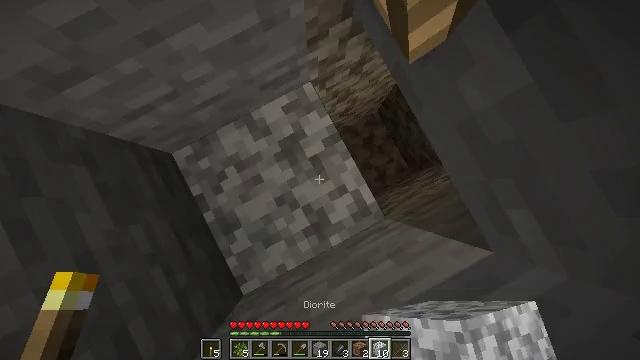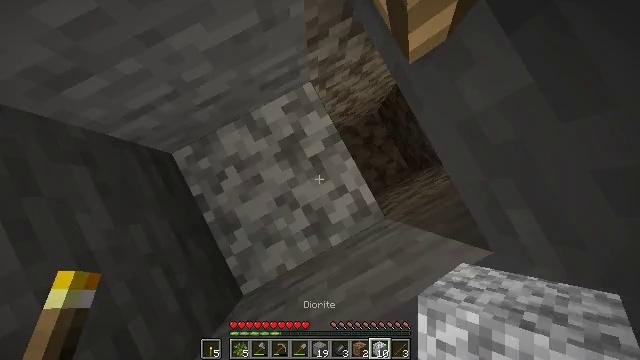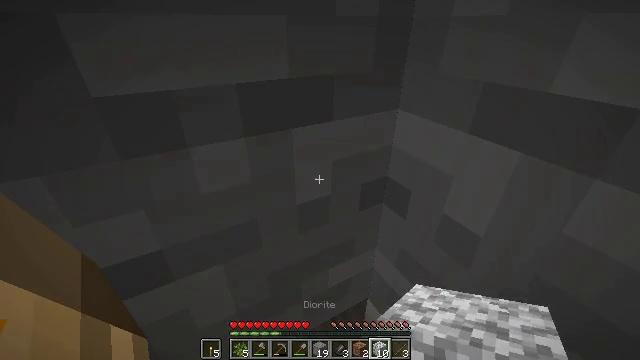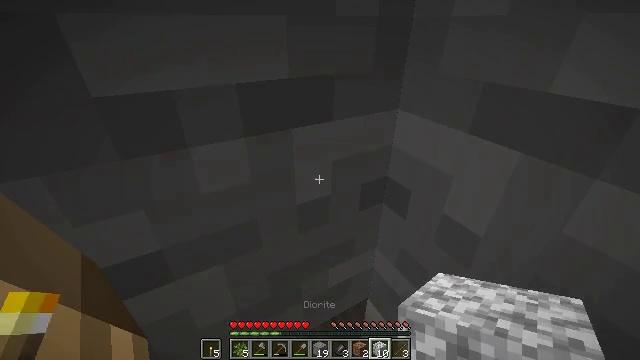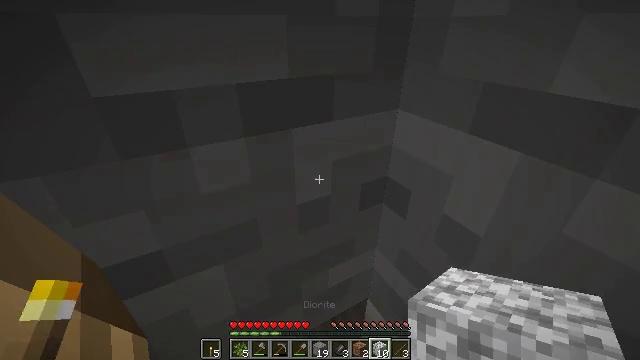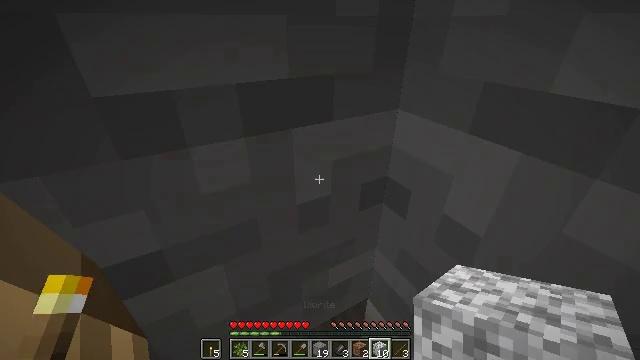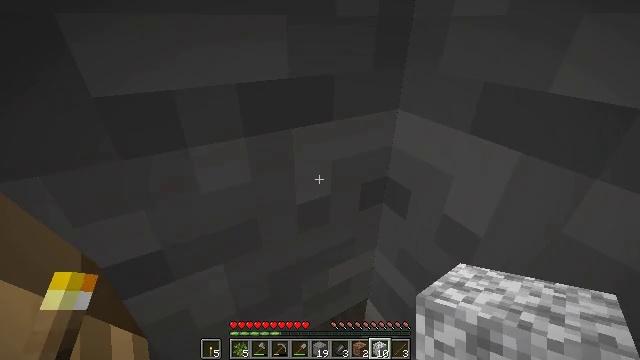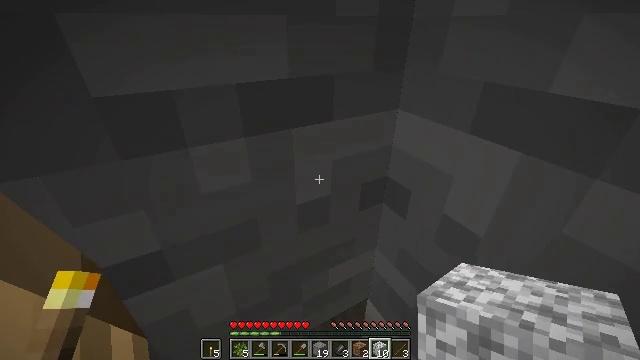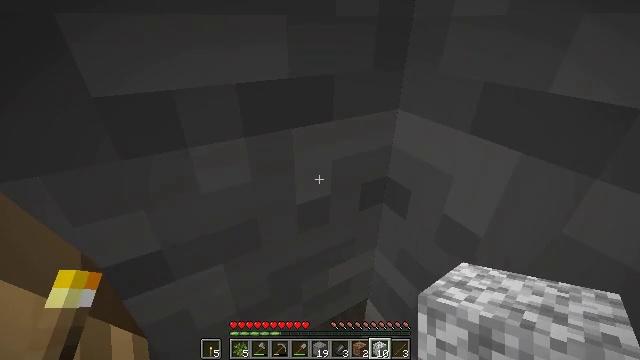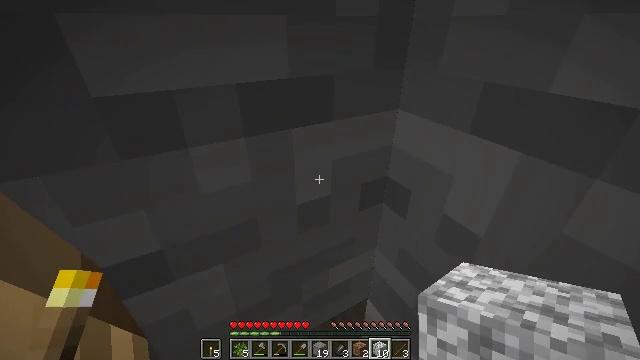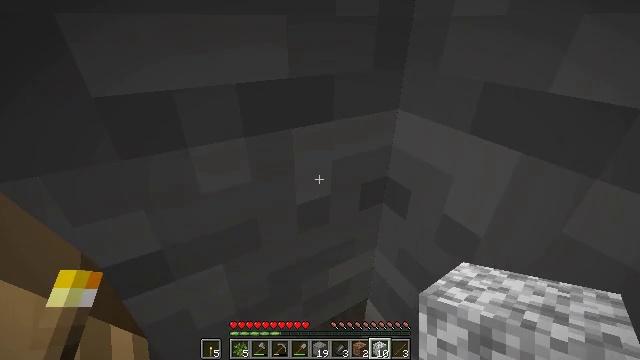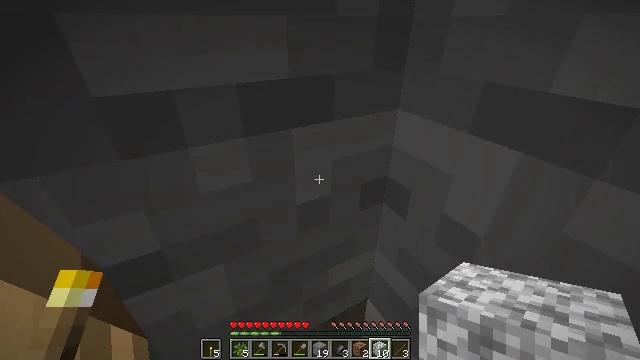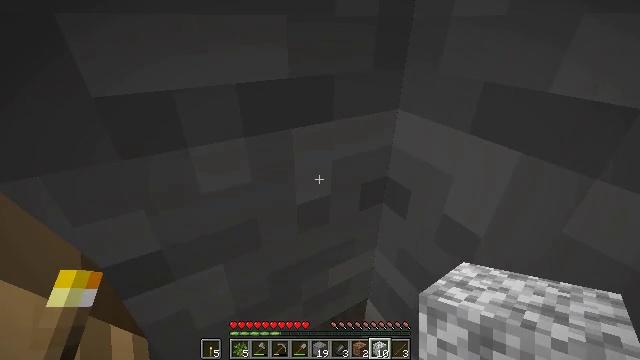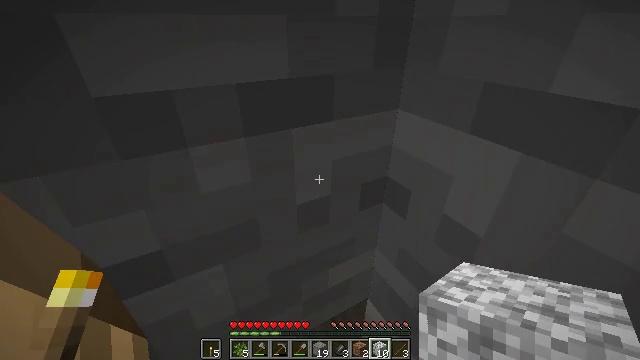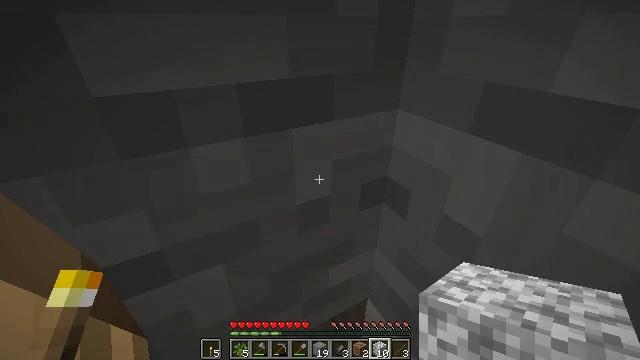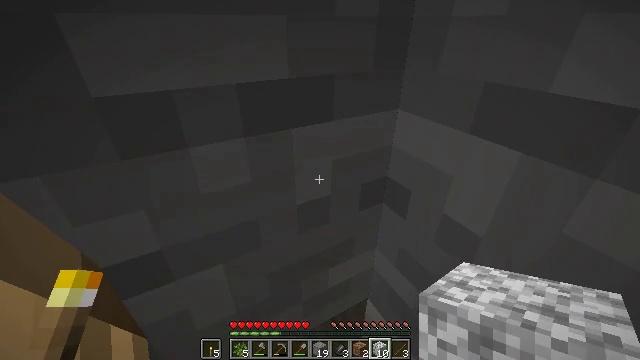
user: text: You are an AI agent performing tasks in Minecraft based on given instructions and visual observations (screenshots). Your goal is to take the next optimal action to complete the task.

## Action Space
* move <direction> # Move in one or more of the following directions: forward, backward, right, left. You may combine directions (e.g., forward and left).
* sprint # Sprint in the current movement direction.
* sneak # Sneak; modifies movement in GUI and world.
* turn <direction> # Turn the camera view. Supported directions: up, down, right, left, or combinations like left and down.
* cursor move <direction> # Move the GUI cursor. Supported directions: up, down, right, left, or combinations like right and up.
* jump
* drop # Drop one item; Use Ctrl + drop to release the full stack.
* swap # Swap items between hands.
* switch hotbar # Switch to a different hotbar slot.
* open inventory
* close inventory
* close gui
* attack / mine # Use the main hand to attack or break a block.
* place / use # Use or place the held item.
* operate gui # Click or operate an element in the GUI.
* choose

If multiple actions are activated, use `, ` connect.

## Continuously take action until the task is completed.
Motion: motion action
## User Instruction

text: Collect stone from the mine.
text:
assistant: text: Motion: no_op
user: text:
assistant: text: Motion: turn right and up
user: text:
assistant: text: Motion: no_op
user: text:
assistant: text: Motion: no_op
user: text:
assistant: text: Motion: no_op
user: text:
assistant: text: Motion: no_op
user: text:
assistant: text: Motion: no_op
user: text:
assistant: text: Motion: no_op
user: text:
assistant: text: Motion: no_op
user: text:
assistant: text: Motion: no_op
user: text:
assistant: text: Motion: no_op
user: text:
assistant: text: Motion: no_op
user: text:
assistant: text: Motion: no_op
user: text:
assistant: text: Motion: no_op
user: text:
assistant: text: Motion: no_op
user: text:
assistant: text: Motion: no_op
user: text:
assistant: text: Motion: no_op
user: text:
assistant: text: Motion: turn up
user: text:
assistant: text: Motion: switch to hotbar 4
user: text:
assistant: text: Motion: switch to hotbar 3, 4
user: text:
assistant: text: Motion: switch to hotbar 3, 4
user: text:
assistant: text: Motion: turn left and down, switch to hotbar 4
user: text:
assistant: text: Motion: no_op
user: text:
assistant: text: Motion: turn left and down
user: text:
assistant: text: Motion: turn left
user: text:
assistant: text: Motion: turn left
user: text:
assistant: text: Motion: turn left
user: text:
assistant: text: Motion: turn left
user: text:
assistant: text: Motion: turn left
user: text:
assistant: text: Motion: turn left